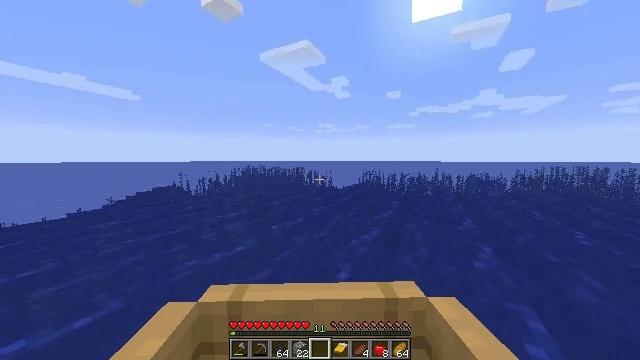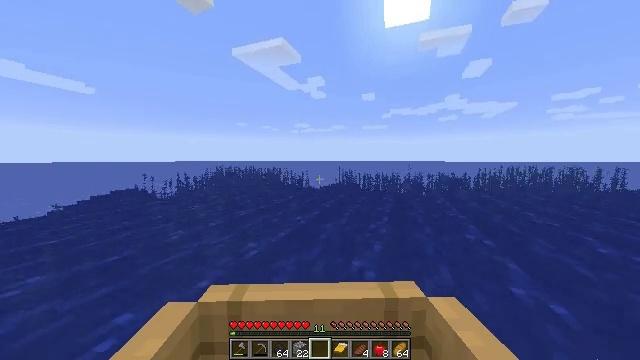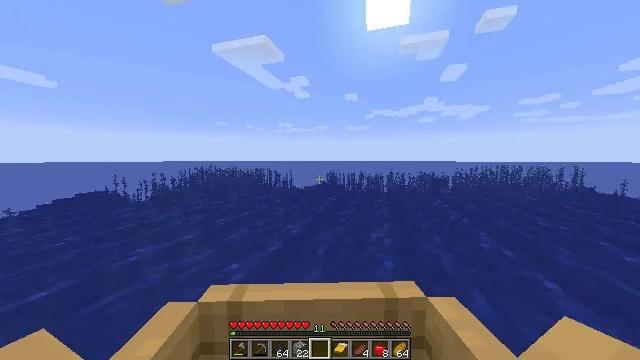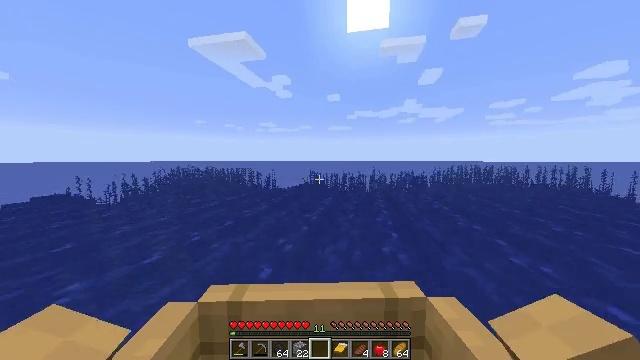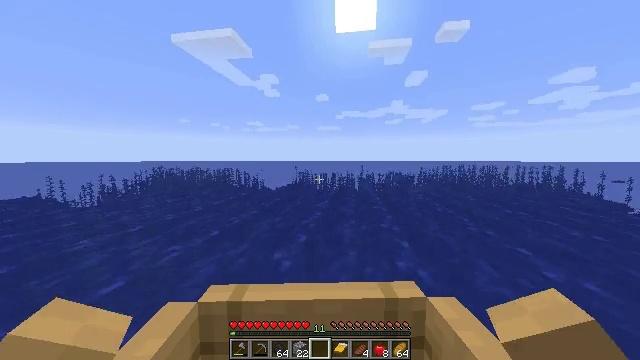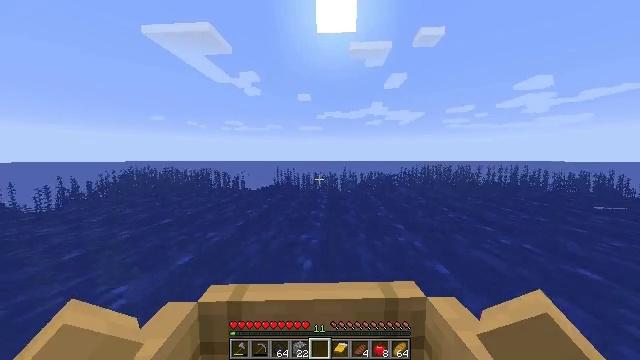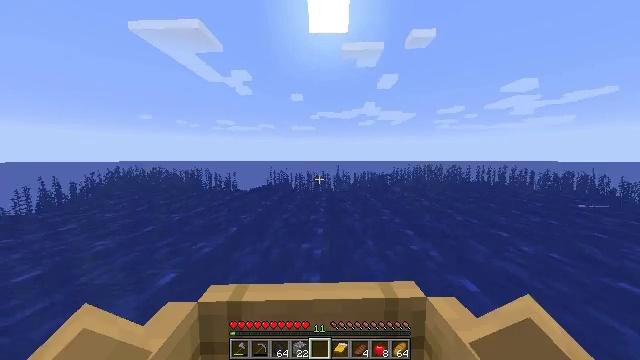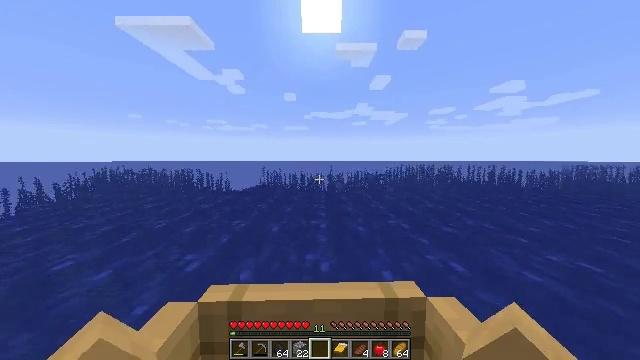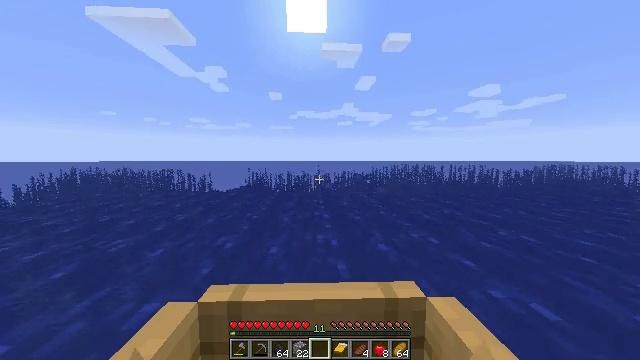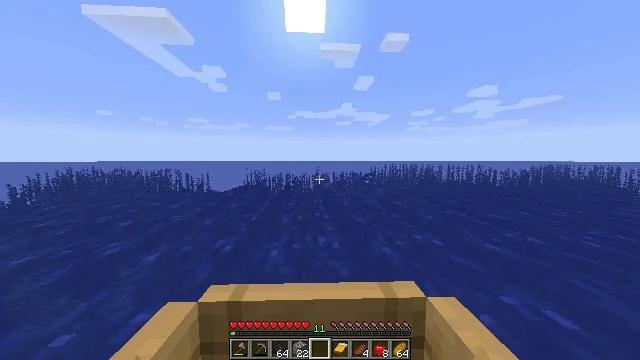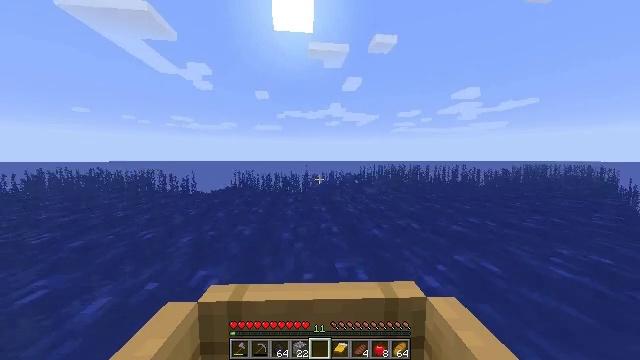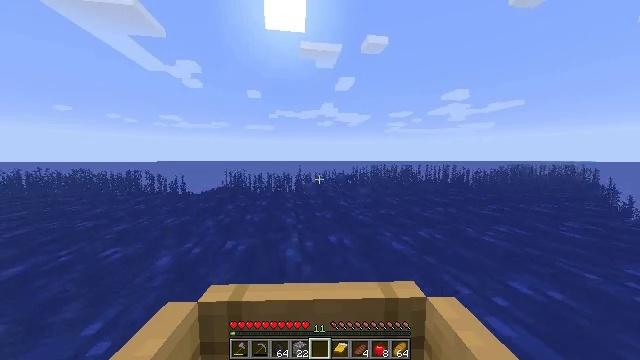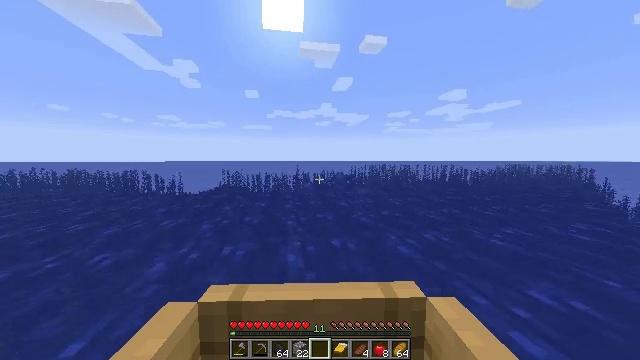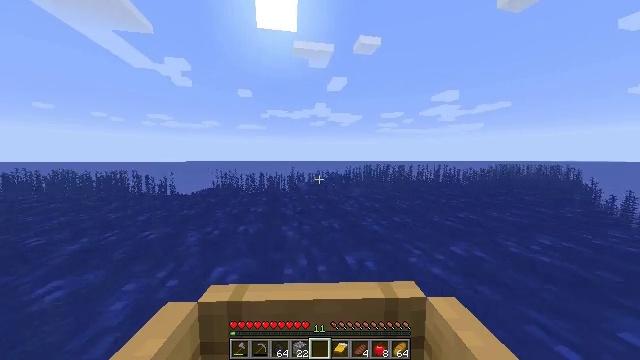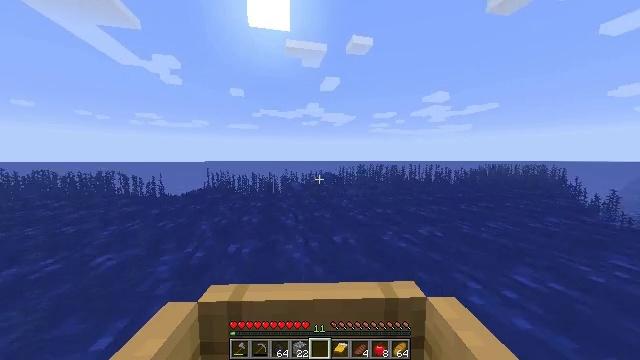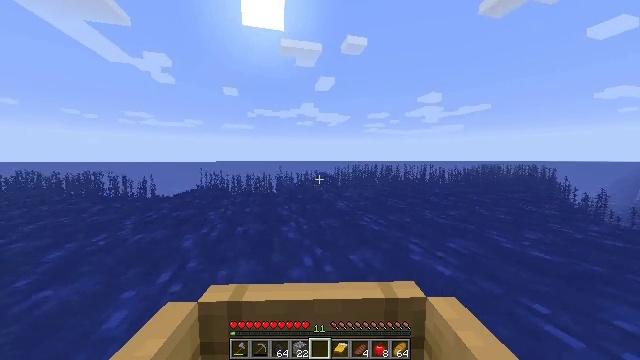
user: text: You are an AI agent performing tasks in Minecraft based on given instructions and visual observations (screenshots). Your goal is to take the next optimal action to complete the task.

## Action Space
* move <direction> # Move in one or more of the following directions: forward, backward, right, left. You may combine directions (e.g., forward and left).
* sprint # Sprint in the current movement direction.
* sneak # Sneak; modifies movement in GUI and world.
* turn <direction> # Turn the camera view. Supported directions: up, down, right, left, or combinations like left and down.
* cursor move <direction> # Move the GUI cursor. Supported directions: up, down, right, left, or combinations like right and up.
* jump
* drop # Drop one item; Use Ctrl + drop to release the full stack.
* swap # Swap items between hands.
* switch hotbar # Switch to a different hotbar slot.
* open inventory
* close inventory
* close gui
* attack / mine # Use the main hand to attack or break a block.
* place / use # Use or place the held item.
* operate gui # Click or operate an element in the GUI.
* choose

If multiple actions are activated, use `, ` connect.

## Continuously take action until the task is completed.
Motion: motion action
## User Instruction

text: Gather tall seagrass in the sea.
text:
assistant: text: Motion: move forward, sprint
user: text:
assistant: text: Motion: move forward, sprint
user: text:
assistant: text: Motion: move forward, sprint
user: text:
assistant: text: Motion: move forward, sprint
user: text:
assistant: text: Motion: move forward, sprint
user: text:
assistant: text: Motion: move forward, sprint
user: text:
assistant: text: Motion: move forward, sprint
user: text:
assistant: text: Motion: move forward, sprint
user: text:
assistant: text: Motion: move forward, sprint
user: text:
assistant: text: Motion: move forward, sprint
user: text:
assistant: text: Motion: move forward, sprint
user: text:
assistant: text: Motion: move forward, sprint
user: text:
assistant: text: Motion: move forward, sprint
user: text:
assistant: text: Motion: move forward, sprint
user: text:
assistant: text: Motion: move forward, sprint
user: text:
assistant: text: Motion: move forward, sprint
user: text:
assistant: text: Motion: move forward, sprint
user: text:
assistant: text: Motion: move forward, sprint
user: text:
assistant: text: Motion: move forward, sprint
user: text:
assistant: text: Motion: move forward, sprint
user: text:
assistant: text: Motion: move forward, sprint
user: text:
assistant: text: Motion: move forward, sprint
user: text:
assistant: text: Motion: move forward, sprint
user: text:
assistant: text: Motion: move forward and move left, sprint
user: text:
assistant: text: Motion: move forward and move left, sprint
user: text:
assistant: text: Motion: move forward and move left, sprint
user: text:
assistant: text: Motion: move forward and move left
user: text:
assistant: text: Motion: move forward and move left
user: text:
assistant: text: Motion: move forward
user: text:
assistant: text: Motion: move forward